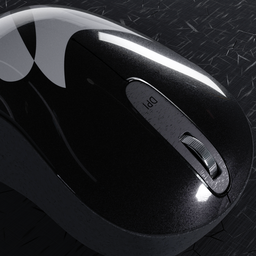
Label: electronics